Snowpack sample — Snodgrass Mountain, Crested Butte, Colorado (2/4/25, 12:06 PM MST)
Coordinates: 38.923, -106.968
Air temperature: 35 °F
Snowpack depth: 80 cm
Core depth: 80 cm
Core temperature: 32 °F
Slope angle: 14°, slope face: 78°
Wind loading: low
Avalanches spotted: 0
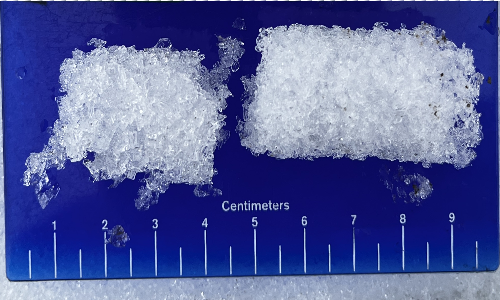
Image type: core
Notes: No avalanches nearby, unusually warm weather for the last month reported by residents, Collected 25 yards from treeline